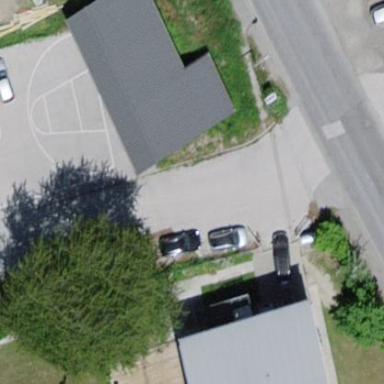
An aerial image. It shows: Carport structure.